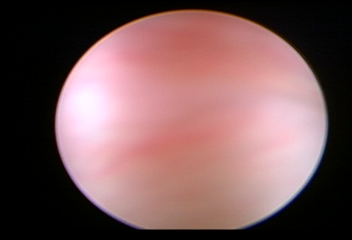
Modality: WLC
Class: Normal mucosa
Bladder cancer association: No